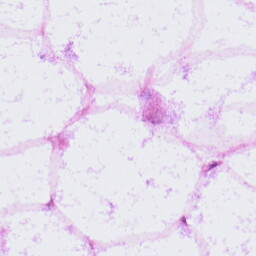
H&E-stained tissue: LymphNode